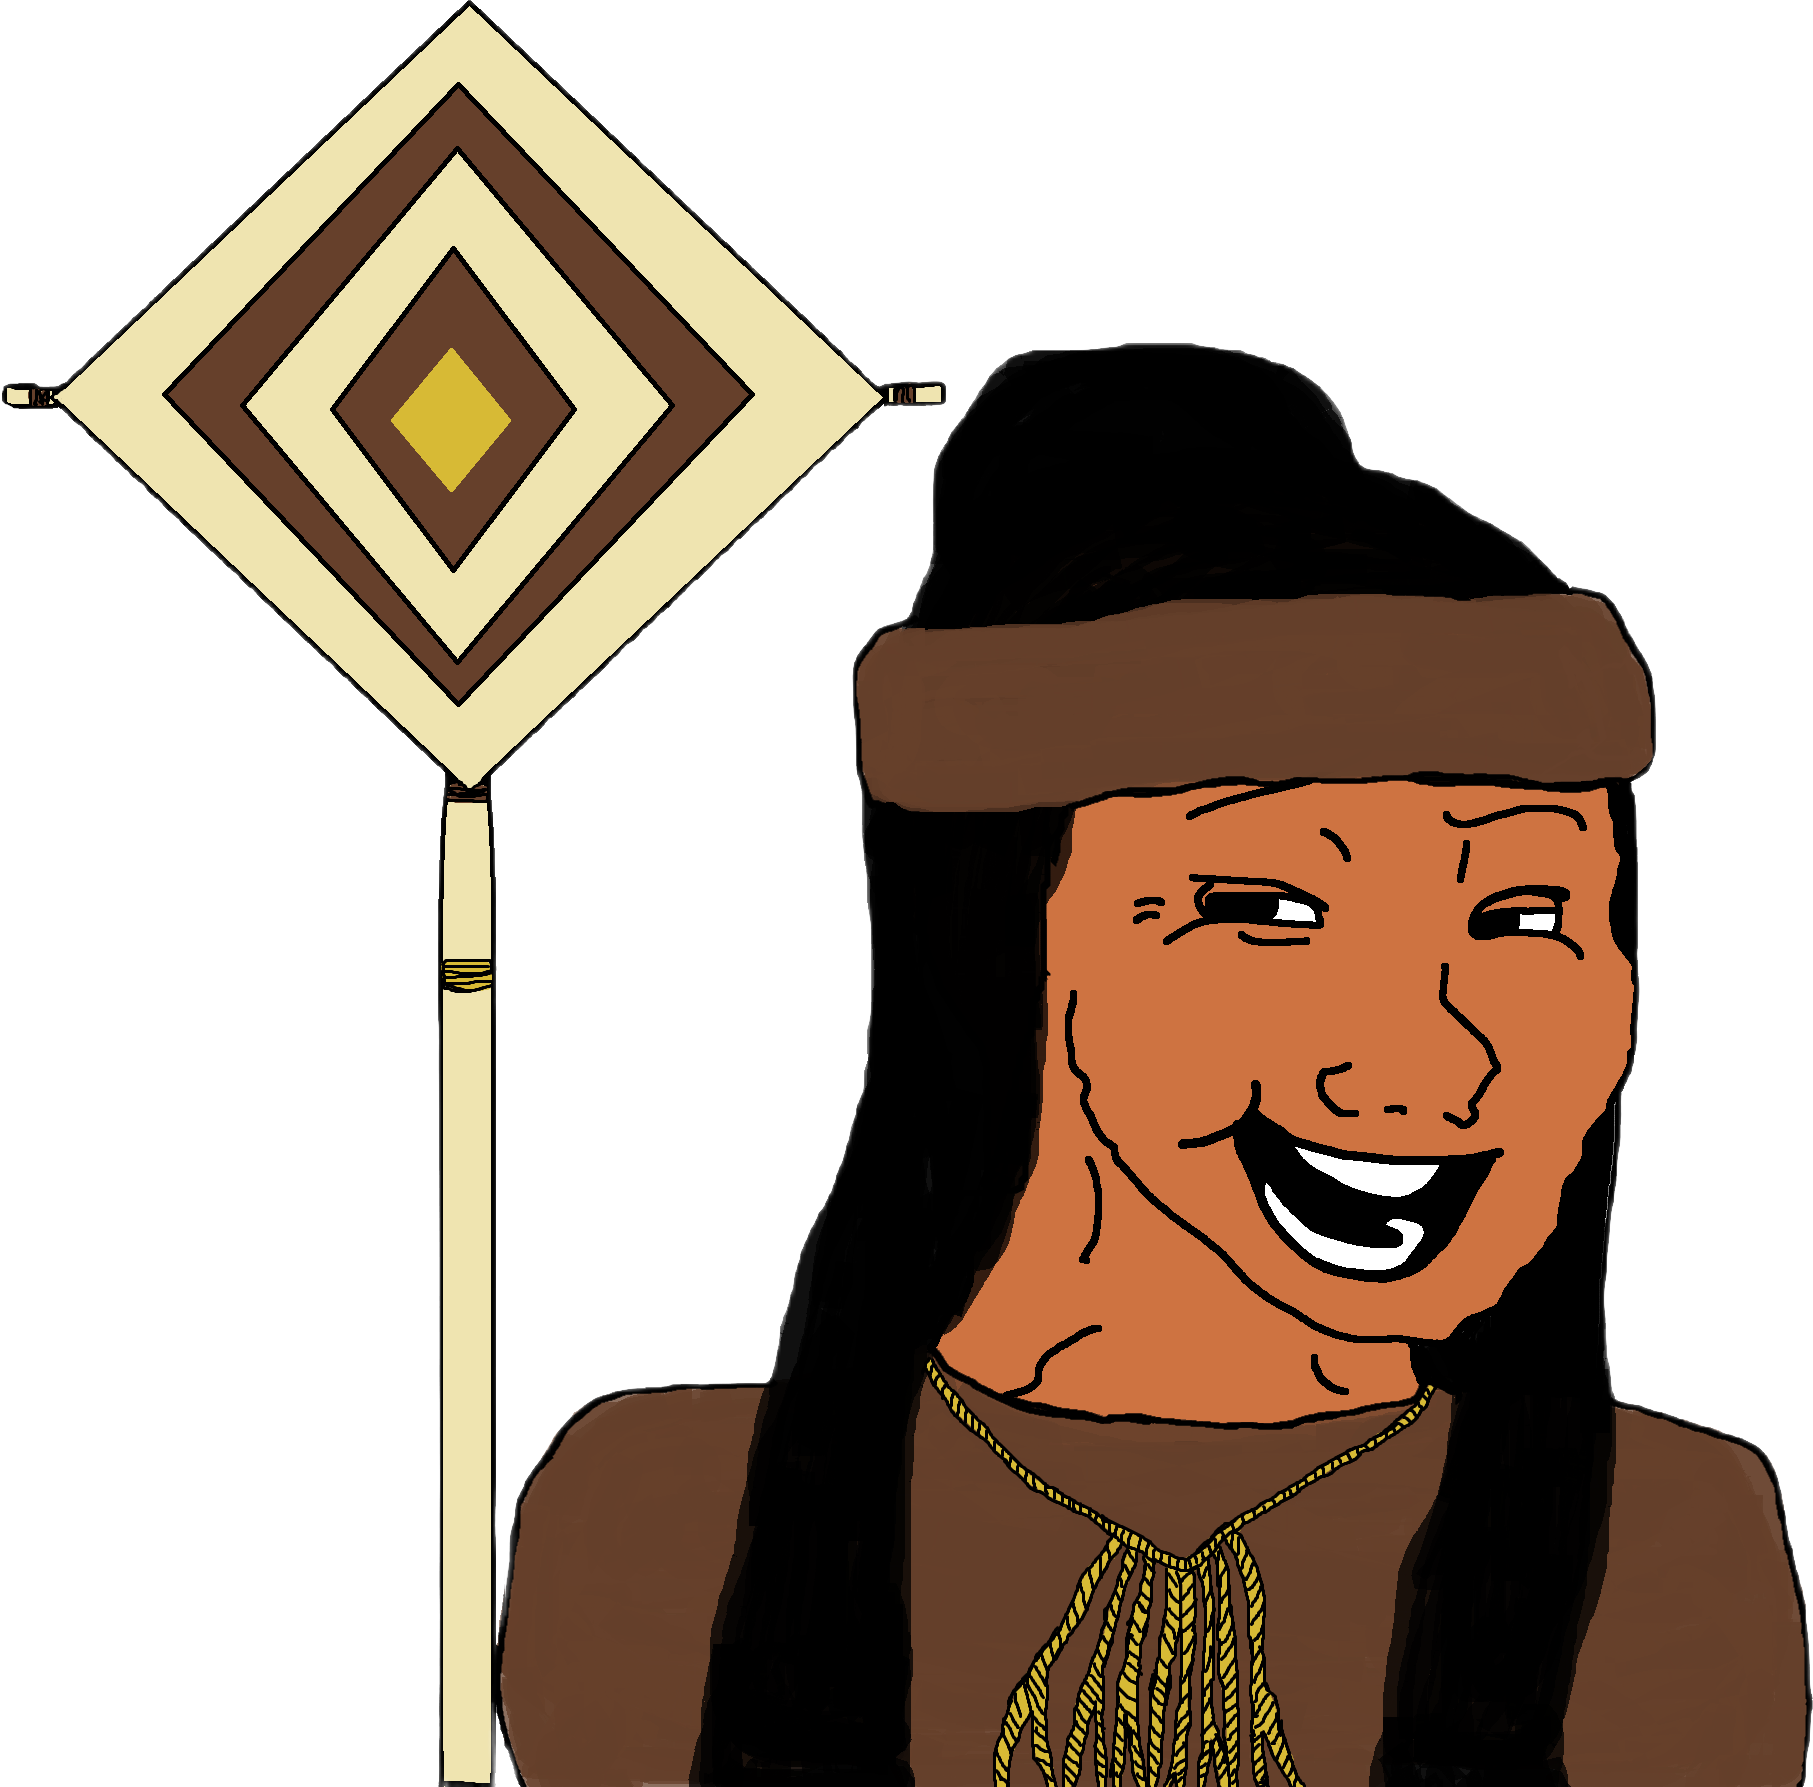
Label: 5_Smugjak